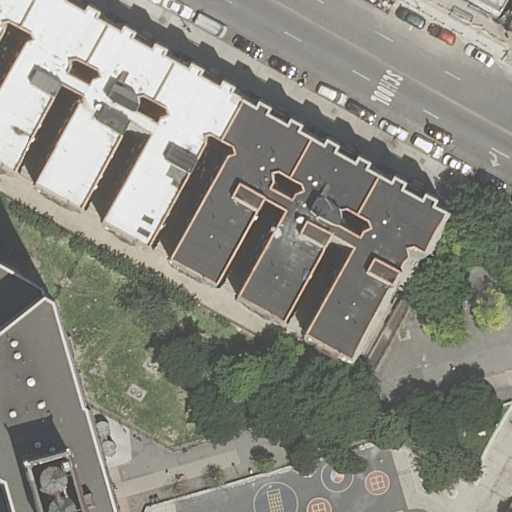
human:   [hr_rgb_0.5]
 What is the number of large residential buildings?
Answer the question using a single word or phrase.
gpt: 1

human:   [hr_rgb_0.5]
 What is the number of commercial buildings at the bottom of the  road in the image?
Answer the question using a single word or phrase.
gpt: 0

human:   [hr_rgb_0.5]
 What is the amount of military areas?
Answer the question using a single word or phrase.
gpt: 0

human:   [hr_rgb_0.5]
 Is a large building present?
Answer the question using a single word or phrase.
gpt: yes

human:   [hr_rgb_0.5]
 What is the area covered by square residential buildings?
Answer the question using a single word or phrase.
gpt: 0m2

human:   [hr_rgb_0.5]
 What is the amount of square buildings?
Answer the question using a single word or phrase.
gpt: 0

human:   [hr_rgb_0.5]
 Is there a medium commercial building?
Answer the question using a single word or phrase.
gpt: no

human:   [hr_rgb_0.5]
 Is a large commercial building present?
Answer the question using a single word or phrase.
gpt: no

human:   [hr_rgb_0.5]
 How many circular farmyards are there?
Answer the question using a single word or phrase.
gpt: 0

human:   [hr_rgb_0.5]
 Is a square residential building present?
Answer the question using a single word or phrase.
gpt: no

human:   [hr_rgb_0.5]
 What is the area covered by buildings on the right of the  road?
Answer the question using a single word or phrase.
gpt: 242m2

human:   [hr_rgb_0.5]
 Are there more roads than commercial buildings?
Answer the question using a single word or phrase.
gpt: yes

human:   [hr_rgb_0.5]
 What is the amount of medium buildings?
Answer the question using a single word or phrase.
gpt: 7

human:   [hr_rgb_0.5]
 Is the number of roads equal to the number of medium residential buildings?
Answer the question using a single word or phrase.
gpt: no

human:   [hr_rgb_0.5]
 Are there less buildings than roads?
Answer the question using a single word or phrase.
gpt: no

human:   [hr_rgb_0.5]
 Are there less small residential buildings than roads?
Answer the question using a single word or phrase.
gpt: no

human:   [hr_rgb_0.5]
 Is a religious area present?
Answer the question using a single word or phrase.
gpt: no

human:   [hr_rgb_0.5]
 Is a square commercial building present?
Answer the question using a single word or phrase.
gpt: no

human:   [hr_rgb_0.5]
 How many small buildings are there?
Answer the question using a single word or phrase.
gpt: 1

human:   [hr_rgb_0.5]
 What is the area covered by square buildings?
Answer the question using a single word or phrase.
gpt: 0m2

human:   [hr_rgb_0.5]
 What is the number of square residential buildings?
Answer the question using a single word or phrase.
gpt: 0

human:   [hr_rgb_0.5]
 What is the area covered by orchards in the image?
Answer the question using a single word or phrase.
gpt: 0m2

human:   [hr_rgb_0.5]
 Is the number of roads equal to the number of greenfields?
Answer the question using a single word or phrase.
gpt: no

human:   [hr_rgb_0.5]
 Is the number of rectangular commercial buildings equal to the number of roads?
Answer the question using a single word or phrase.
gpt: no

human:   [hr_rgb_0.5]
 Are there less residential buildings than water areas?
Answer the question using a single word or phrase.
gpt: no

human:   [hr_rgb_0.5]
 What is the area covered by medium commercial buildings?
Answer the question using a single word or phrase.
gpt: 0m2

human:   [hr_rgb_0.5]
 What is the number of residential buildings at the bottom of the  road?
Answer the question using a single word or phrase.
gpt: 6

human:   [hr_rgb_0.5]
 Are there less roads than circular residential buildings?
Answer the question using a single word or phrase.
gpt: no

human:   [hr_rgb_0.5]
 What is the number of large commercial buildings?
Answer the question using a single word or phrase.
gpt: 0

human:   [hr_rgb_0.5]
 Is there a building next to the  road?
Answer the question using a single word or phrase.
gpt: yes

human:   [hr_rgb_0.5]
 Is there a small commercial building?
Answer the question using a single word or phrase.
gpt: no

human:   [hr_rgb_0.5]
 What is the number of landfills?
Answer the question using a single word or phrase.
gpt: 0

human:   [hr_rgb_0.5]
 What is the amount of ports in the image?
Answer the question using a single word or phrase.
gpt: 0

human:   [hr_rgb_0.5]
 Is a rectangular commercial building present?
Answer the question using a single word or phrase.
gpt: no

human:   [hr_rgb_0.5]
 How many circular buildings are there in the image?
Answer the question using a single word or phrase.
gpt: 0

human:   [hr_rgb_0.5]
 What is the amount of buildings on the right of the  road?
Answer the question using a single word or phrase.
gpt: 1